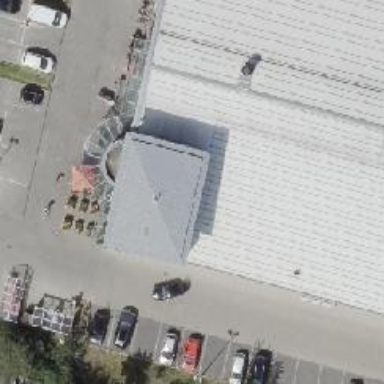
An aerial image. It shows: Bakery.